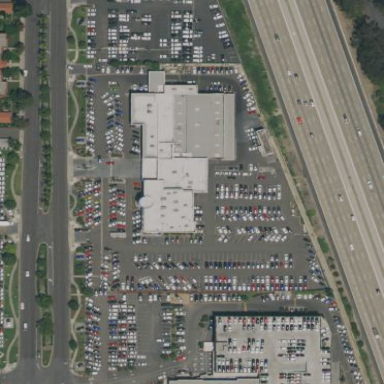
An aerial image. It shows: Building used for car shop.